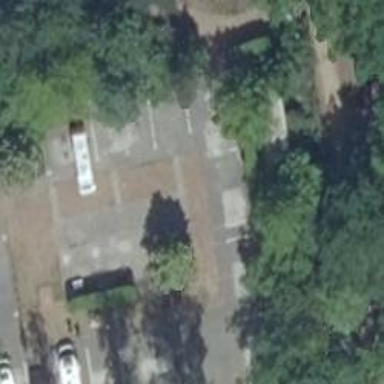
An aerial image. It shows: Caravan site with sanitary dump station available for caravans.